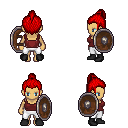
a pixel art fantasy rpg character, female body template, human, tanned skin, maroon pirate shirt, white pants, red short topknot hairstyle, black shoes, shield, four views (front, back, left, right), 2x2 character sprite sheet, small pixel art, hard edges, no anti-aliasing